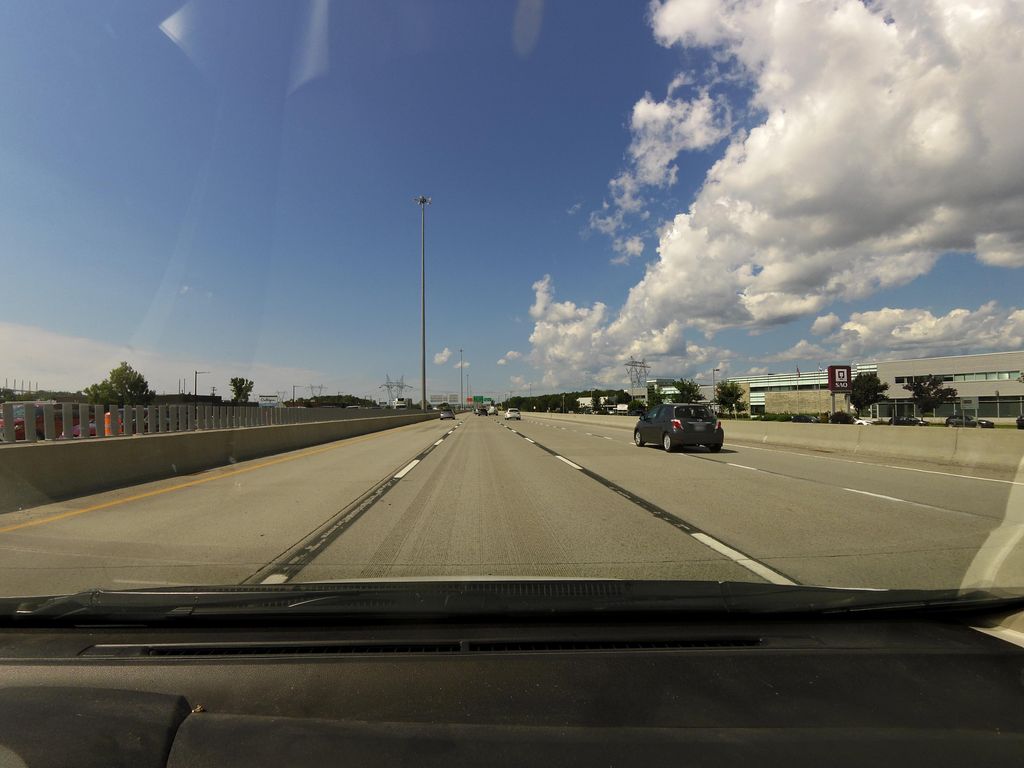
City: quebec_city